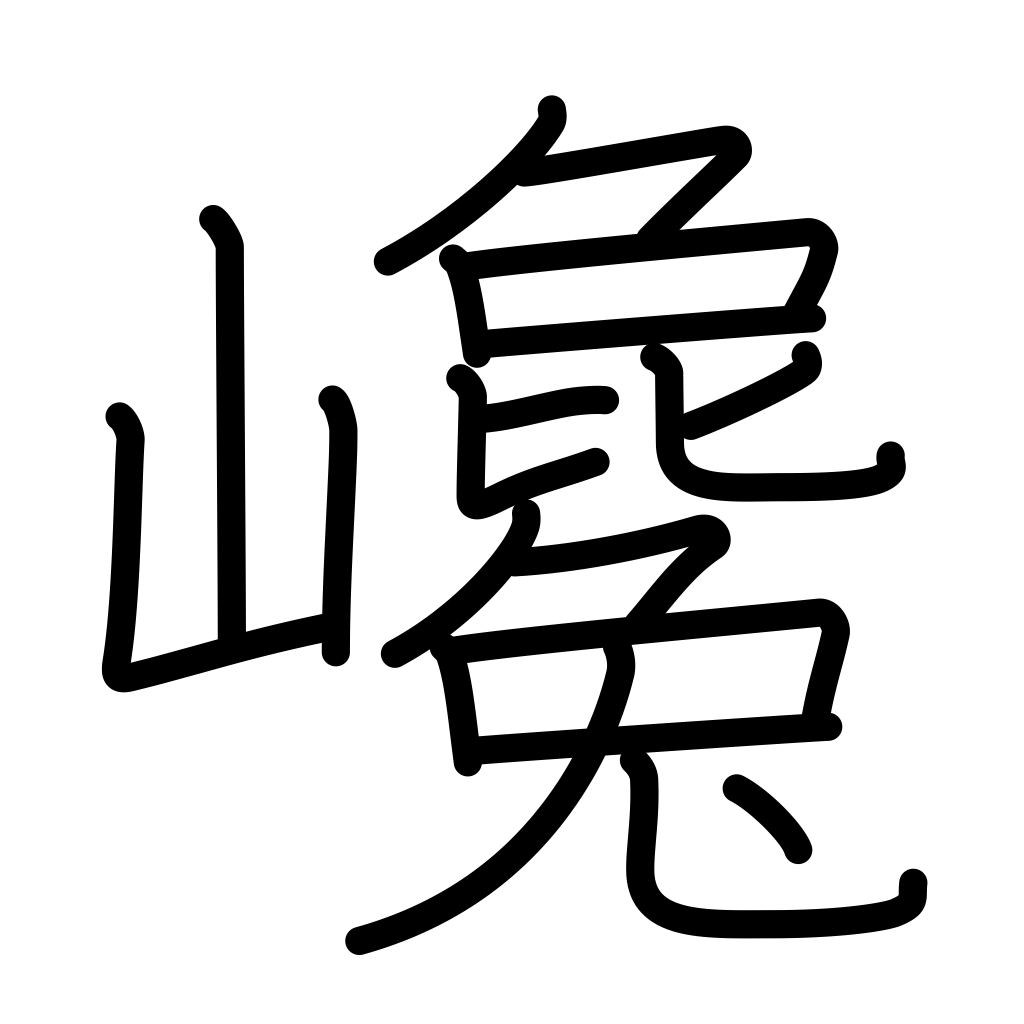
Meaning: rising precipitously, rising steeply